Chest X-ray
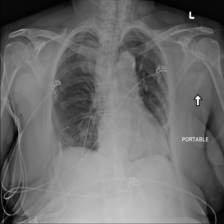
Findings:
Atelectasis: negative
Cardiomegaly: negative
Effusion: negative
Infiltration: negative
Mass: positive
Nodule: negative
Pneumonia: negative
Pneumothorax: negative
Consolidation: negative
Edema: negative
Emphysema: negative
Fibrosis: negative
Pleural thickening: negative
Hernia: negative